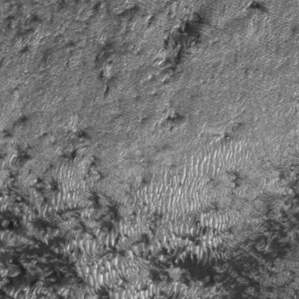
Label: frost